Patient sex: M
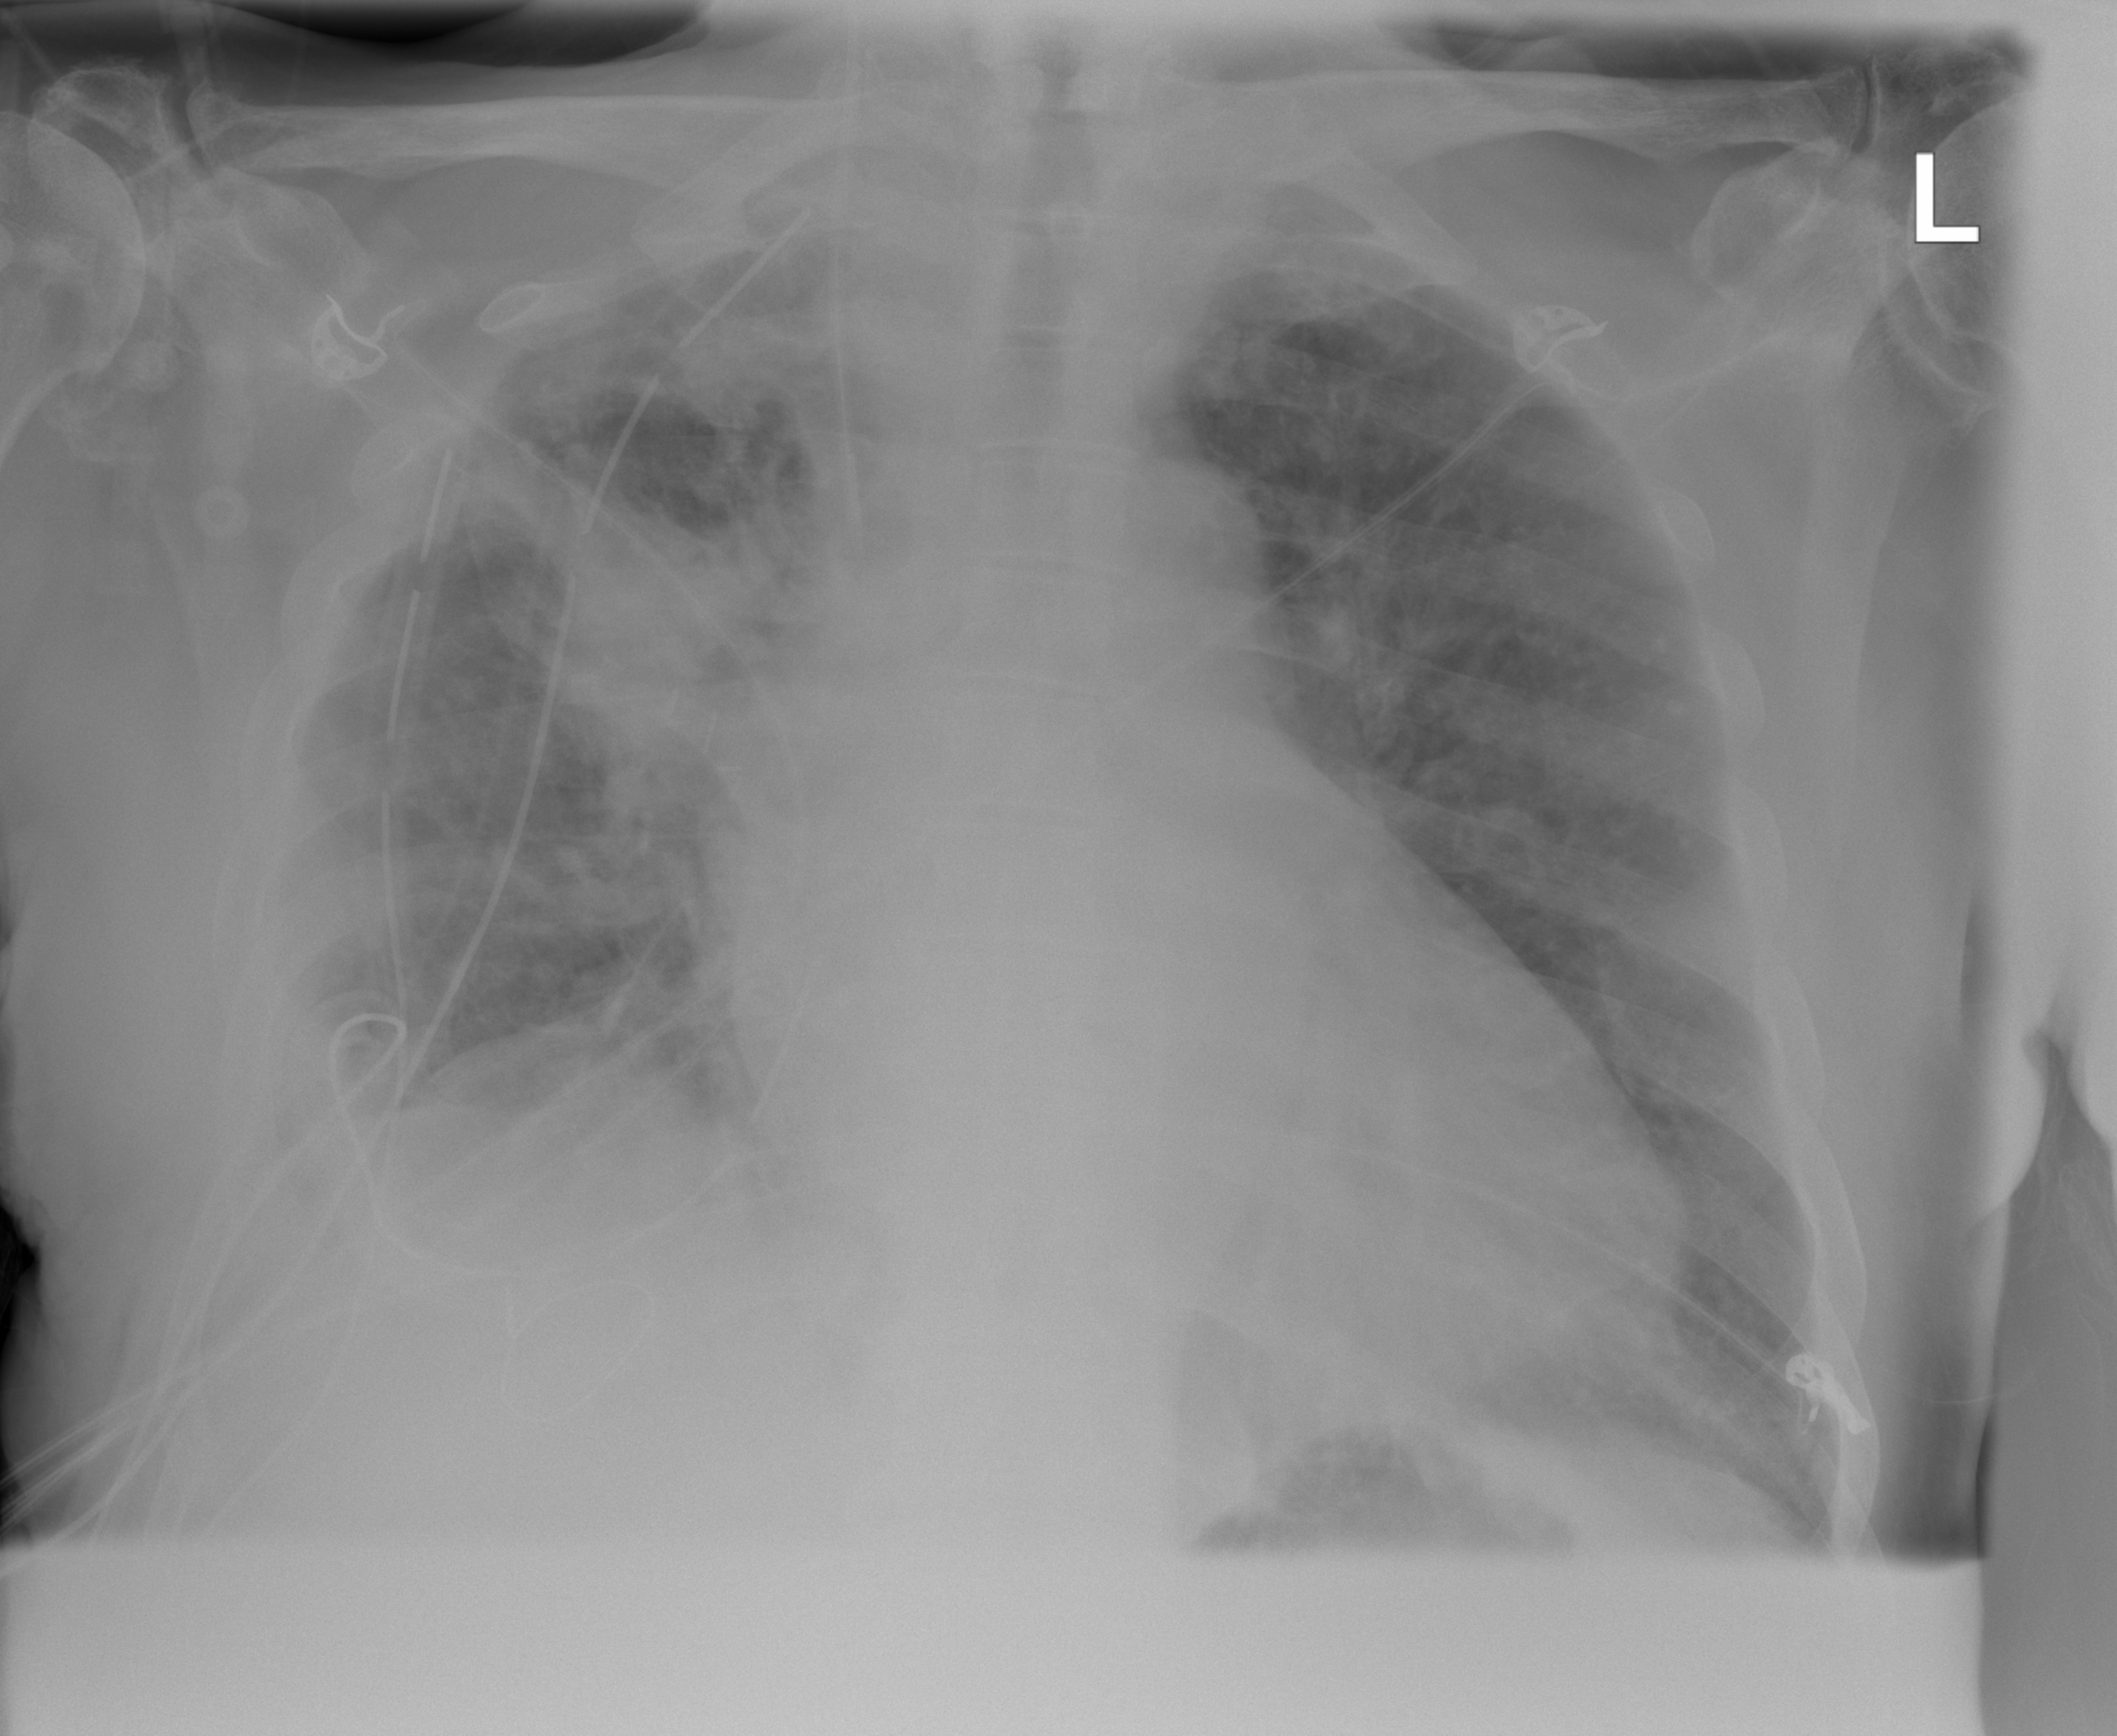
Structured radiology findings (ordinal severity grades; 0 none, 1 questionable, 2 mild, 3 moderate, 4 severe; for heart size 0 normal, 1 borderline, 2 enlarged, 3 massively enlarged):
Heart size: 2
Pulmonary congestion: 2
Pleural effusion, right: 2
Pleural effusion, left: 0
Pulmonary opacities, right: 0
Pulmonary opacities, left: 0
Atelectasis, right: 2
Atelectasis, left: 0